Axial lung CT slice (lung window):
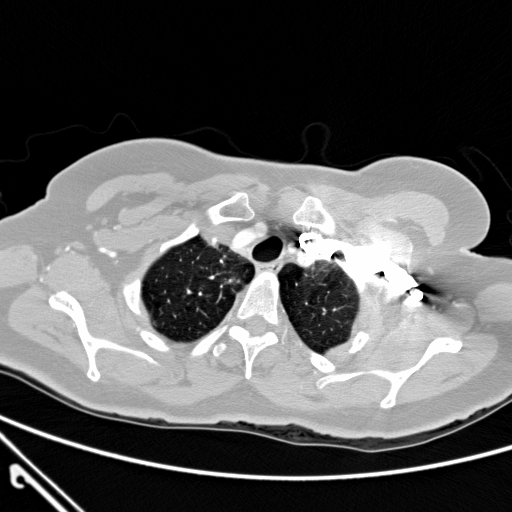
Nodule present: no